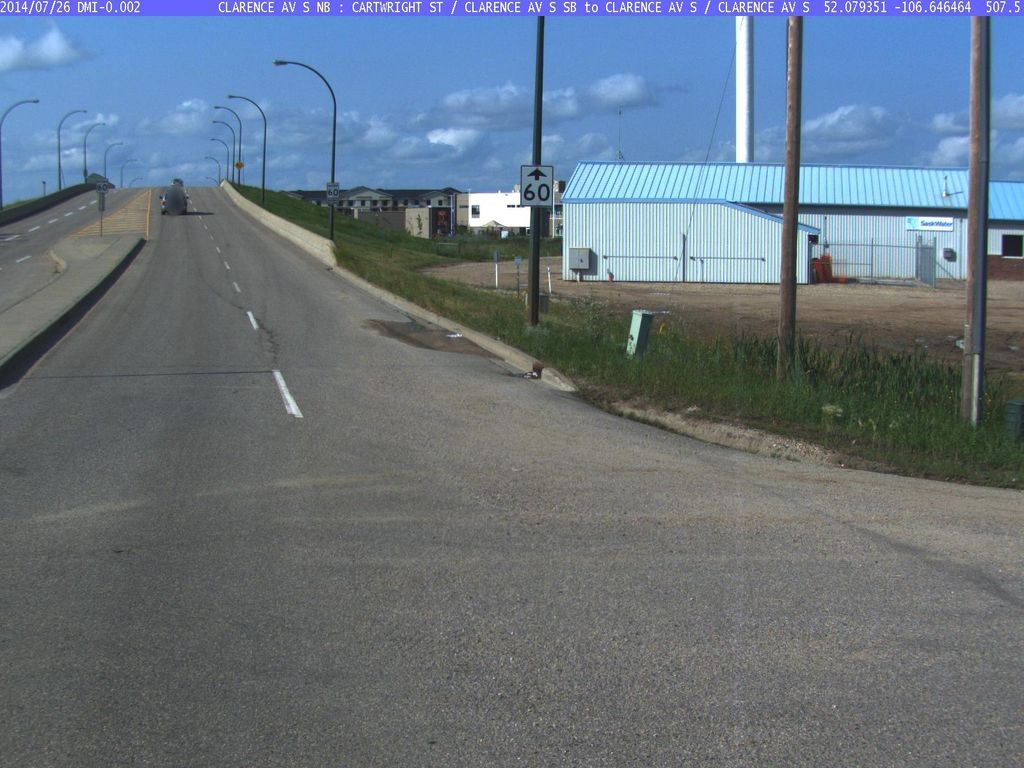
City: saskatoon